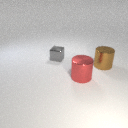
small gray metal cube to the left of large red metal cylinder